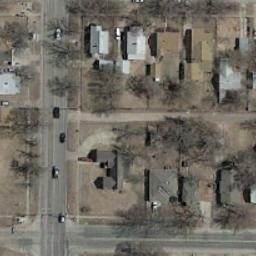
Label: medium_residential